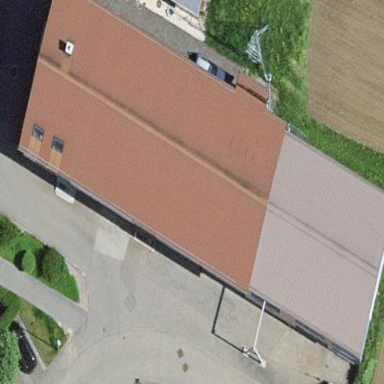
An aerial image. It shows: Industrial building.